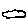
Label: cloud